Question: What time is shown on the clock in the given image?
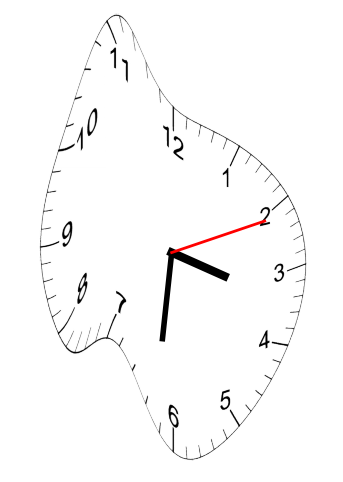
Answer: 03:31:11